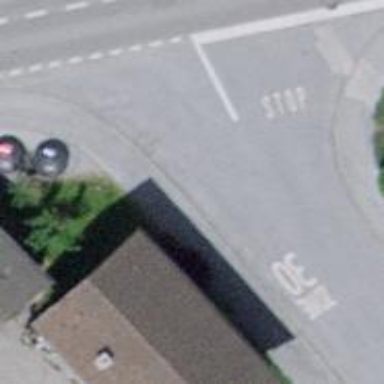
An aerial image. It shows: Unmarked crossing on footway.